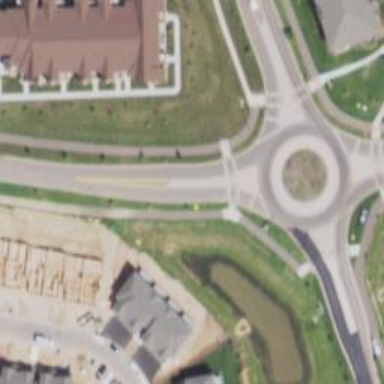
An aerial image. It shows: Marked crossing on cycleway road.